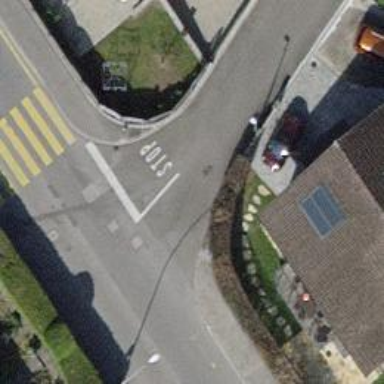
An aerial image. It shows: Road with sidewalk available for pedestrians.